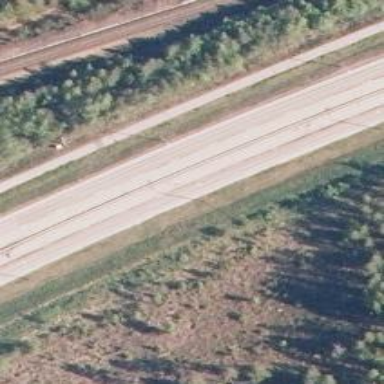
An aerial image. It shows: Asphalt trunk highway.